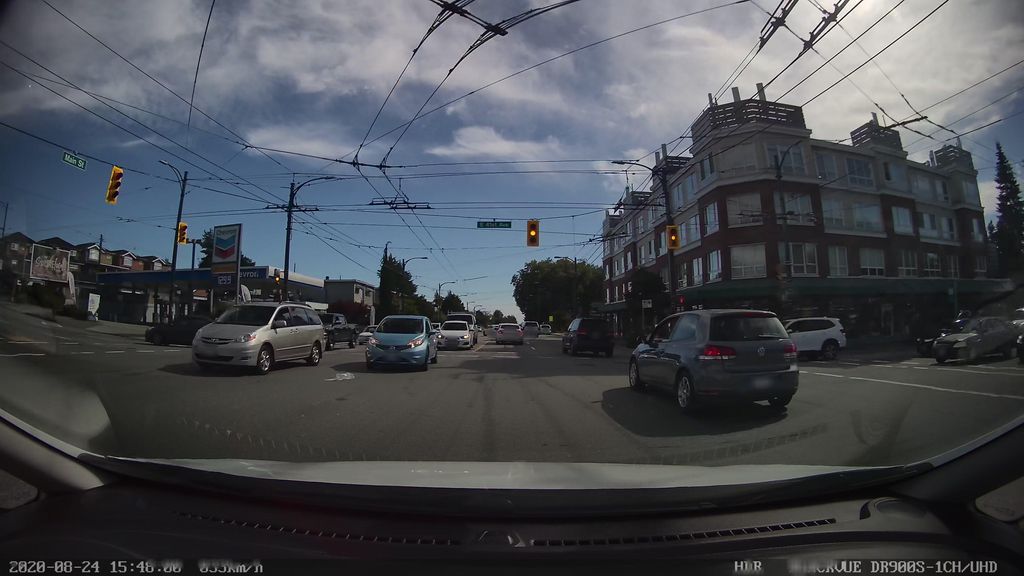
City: vancouver